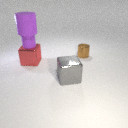
large red metal cube to the left of large gray metal cube